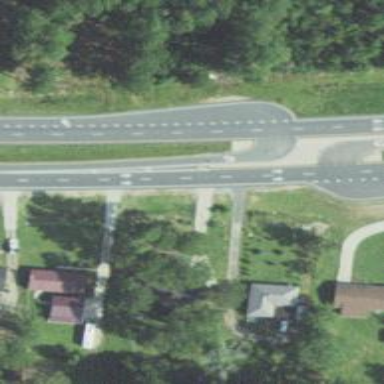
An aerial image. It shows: Trunk link road with asphalt surface.